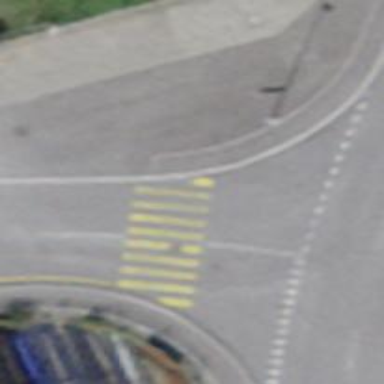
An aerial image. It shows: Zebra crossing on the road.